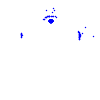
Particle: electron